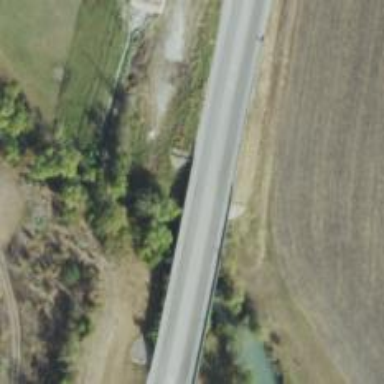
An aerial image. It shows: Primary highway bridge with asphalt surface.